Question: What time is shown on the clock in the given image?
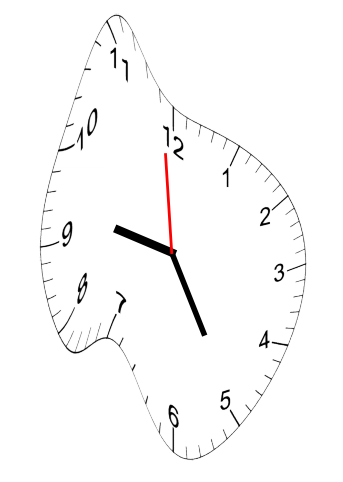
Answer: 09:24:59